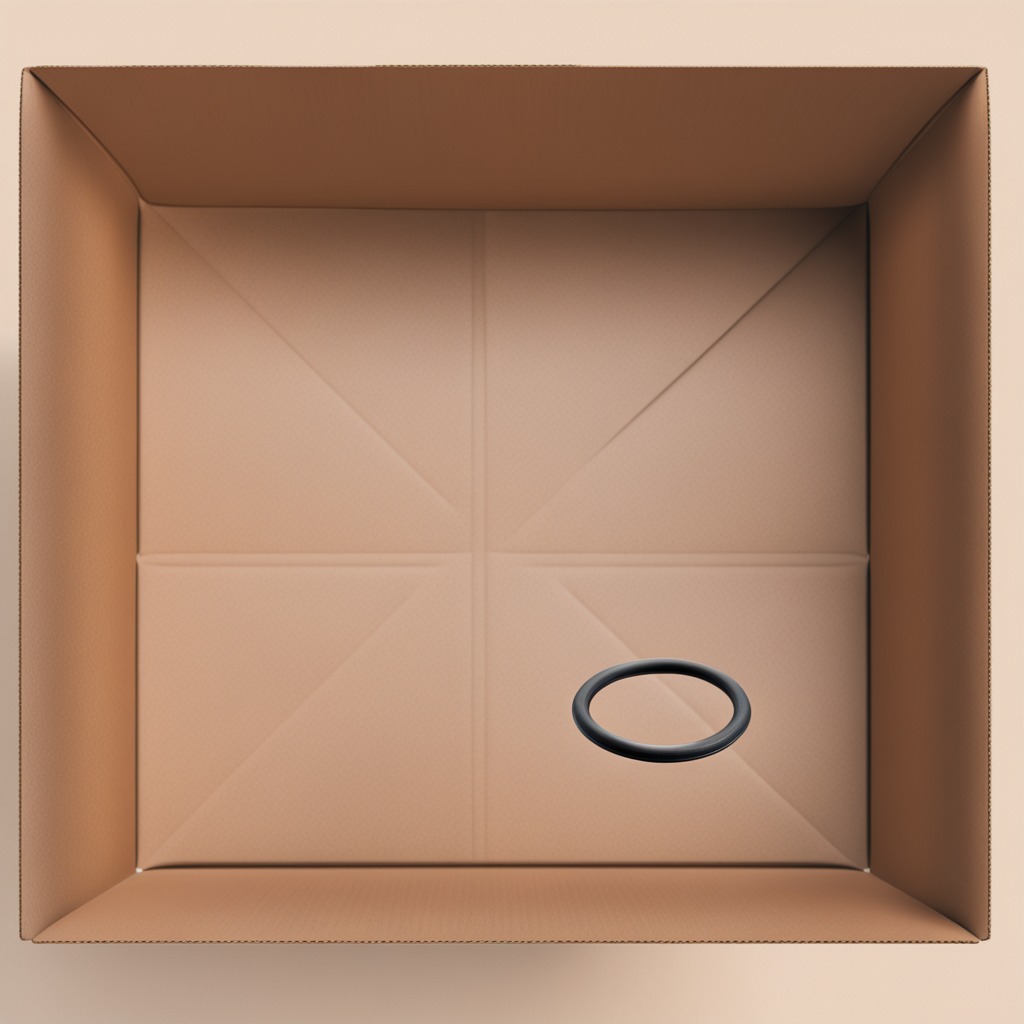
A rubber O-ring is lying on the cardboard box surface in an outdoor workshop during daytime bright natural light soft shadows slightly creased but